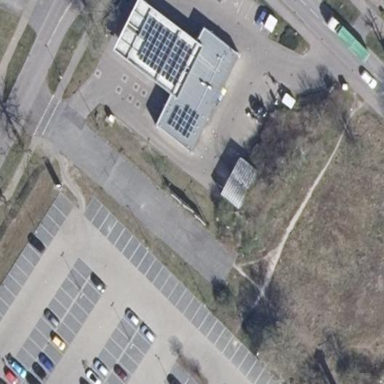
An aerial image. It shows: Fuel station.